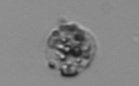
Label: Amoeba